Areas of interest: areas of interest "Commercial service"
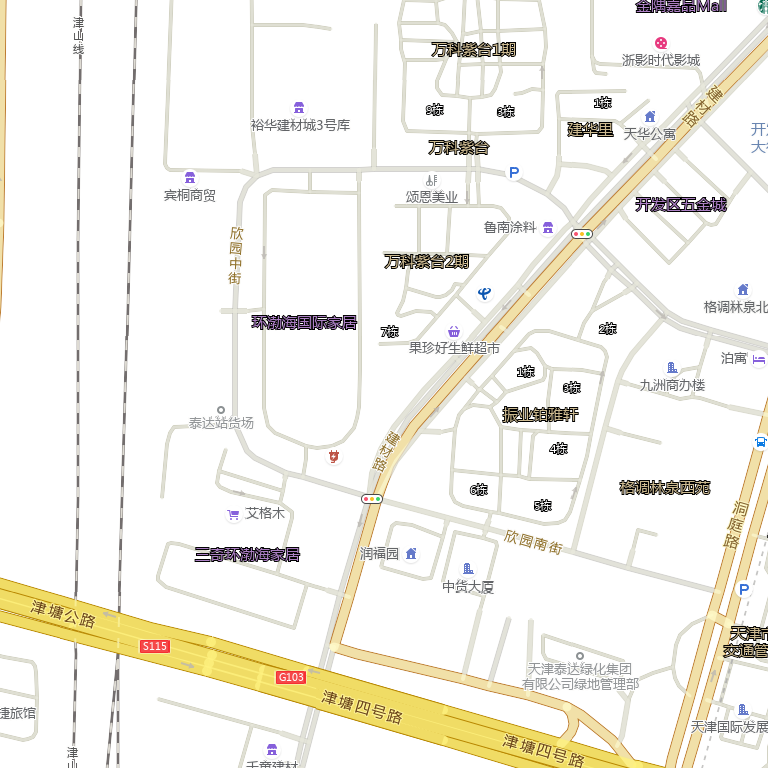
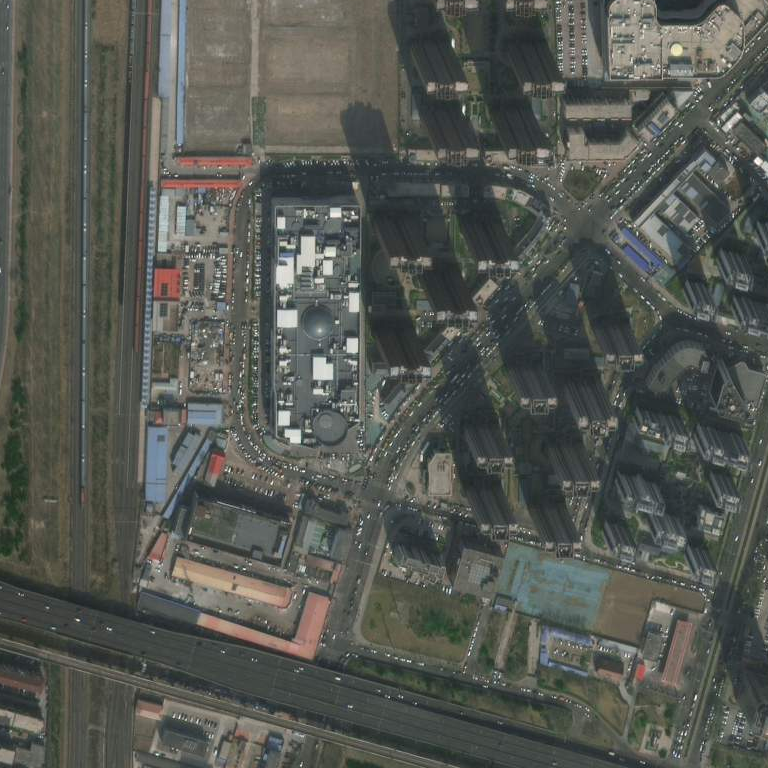